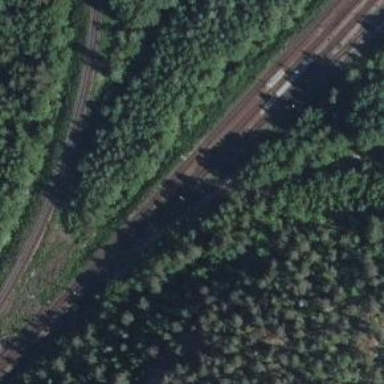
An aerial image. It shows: Railway siding for service.